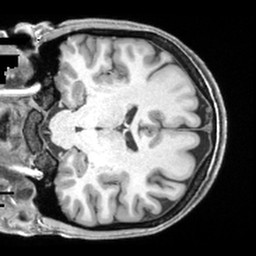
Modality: T1w
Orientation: coronal